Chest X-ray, PA view. Patient: 58 years old, sex M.
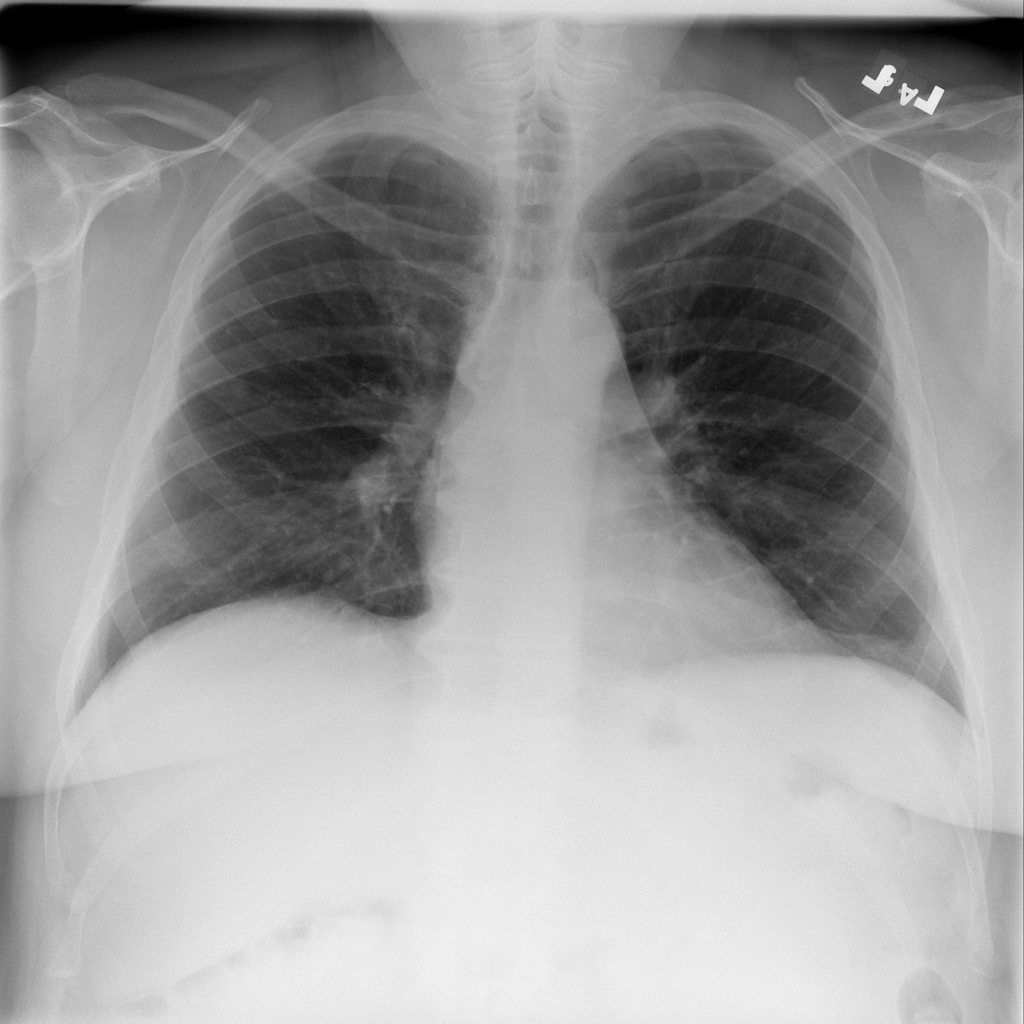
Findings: Nodule